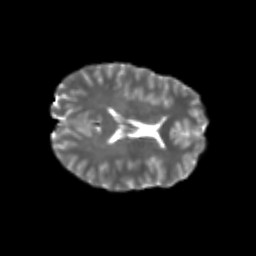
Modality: T2w
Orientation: axial
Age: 23
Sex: female
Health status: healthy
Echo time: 0.074 s